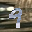
Label: 9